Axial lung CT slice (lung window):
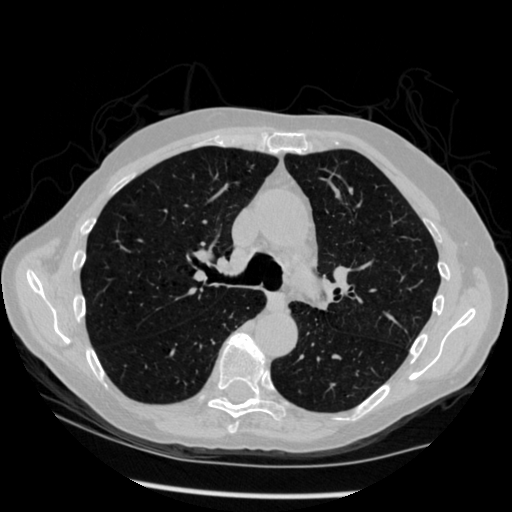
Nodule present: no